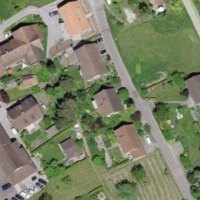
EUNIS habitat code: 55
Species observed at this site:
Galeopsis tetrahit